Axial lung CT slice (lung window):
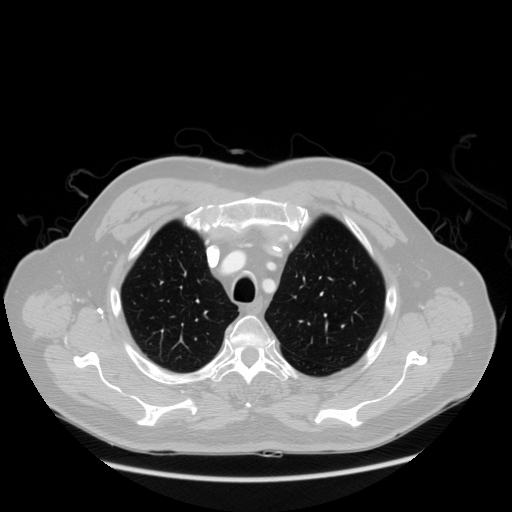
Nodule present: no